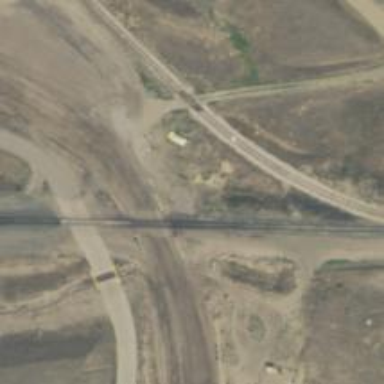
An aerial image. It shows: Railway level crossing.